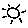
Label: sun